Question: I'm trying to find out, how to implement a List with a labeled Scrollbar (like in Contacts-App). There is an alphabetically ordered List, and the first letter from the Contacts in the list is always on top. If I put my thumb on that scrollbar it shows me the current first letter from the items inside the list and lets me quickly navigate down/up while showing the first letter.
There must be an API for this, but I can't find it. It seems that "labeled Scrollbar" isn't the correct term for it. It would help a lot if someone can point me into the right direction.
I added a picture for better understanding:

How to achieve the 'J' that appears on the scrollbar, and from where are the labels A..Z inside the List?
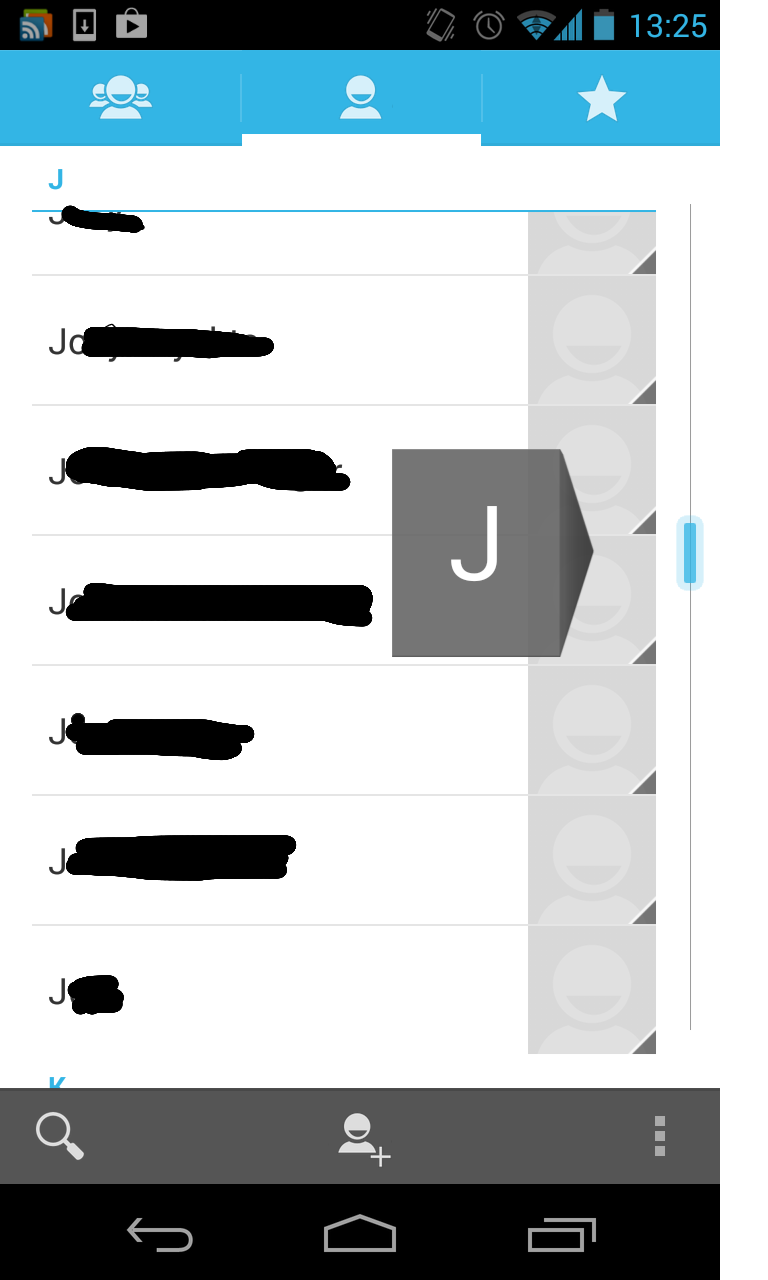
Answer: I finally found it out. The term I was searching for is "fast scrollbar". You can invoke it by setting 'setFastScrollEnabled(true)' on a List View and provide an <URL>